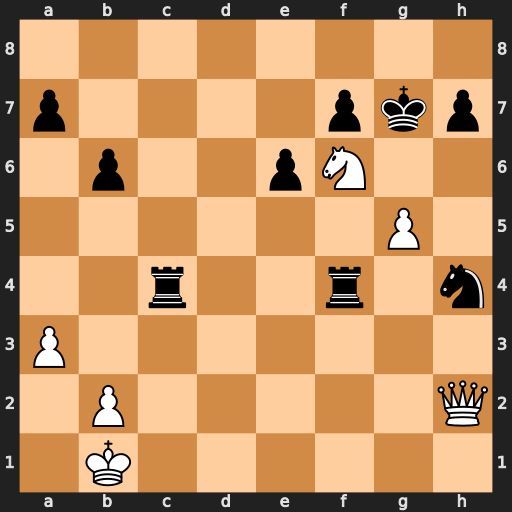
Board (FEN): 8/p4pkp/1p2pN2/6P1/2r2r1n/P7/1P5Q/1K6
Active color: w
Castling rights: -
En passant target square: -
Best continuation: Nh5+ Kg6 Nxf4+ Rxf4 Qxf4